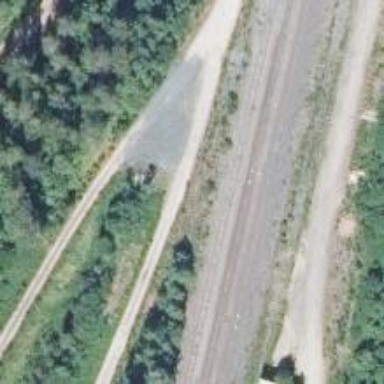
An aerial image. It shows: Abandoned railway.